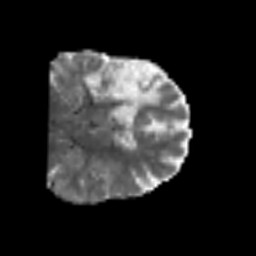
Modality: MD
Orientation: coronal
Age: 60
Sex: male
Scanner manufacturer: siemens
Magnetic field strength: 3 T
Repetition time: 6.1 s
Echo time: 0.101 s